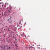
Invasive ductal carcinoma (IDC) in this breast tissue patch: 0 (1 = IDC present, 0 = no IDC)